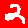
Digit: 2